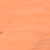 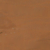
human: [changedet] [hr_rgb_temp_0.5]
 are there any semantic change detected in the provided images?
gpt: The area appears the same.